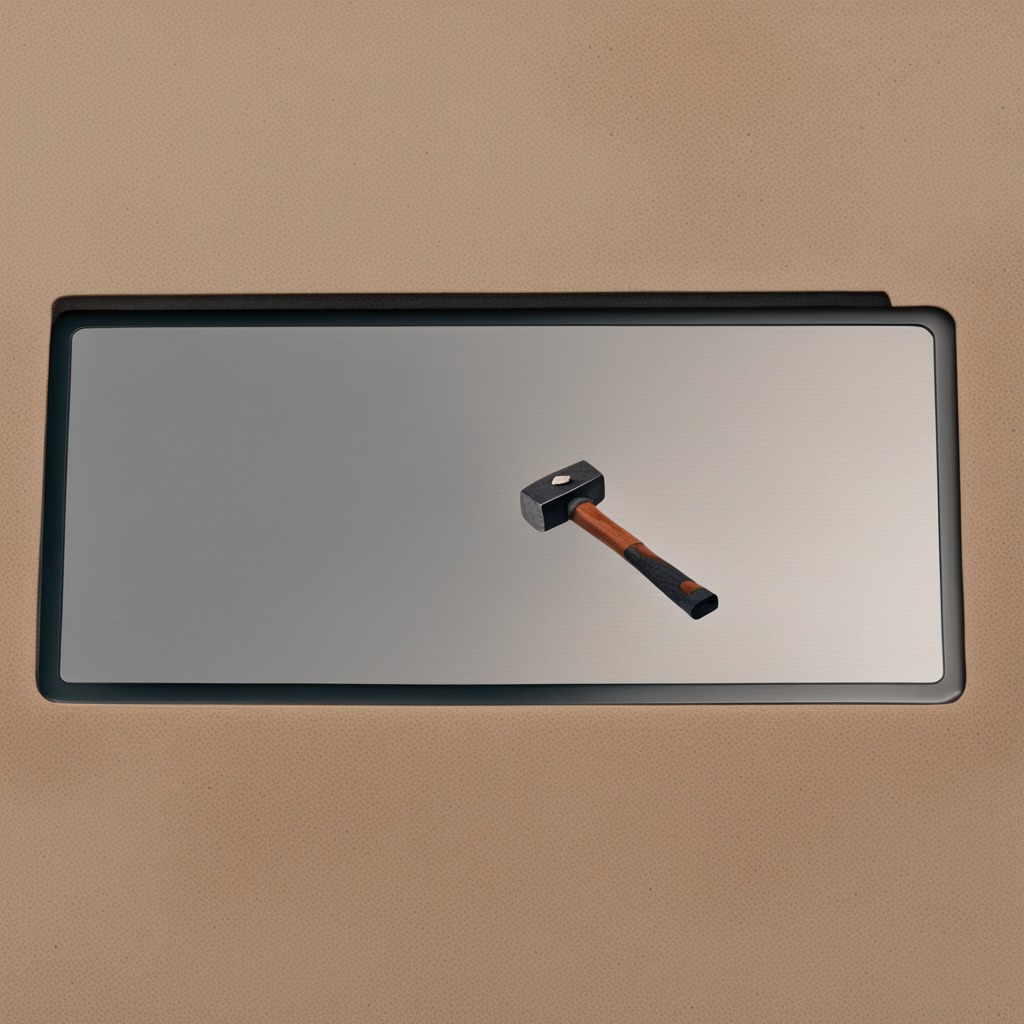
A hammer lying on the table